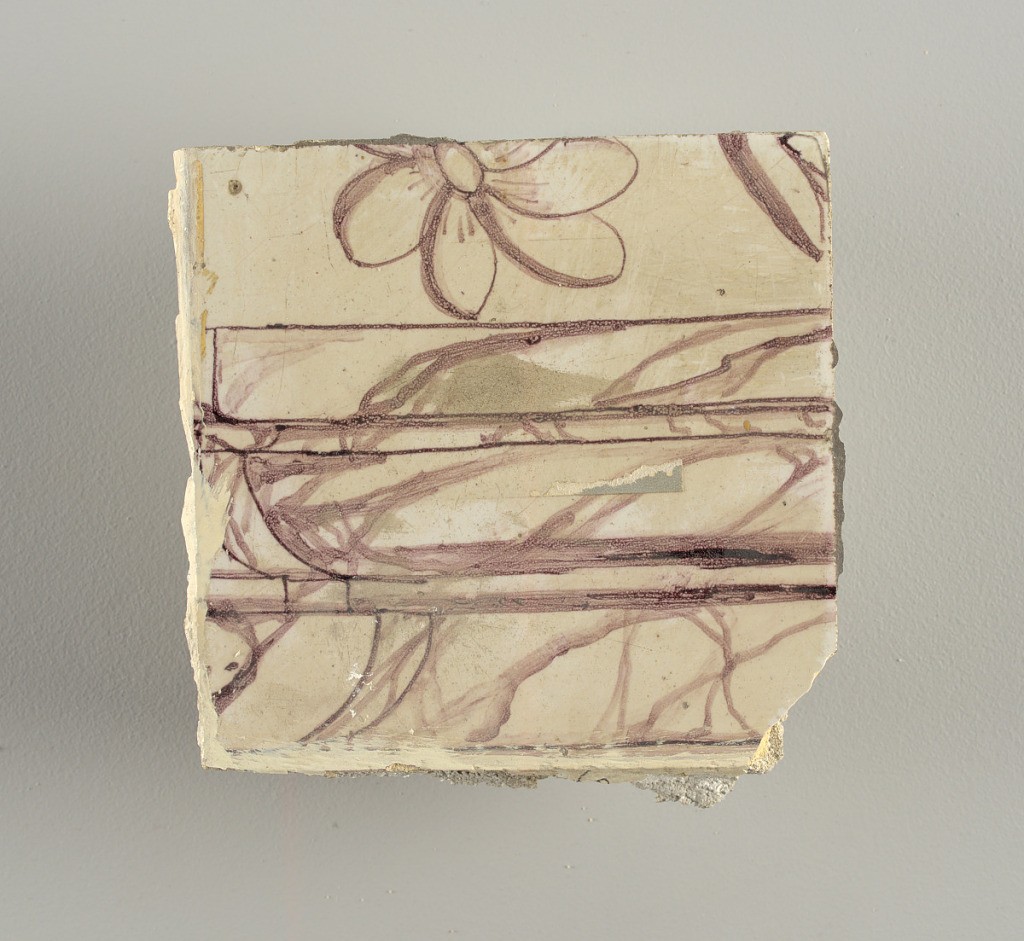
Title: Wall facing
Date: ca. 1725
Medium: tin-glazed earthenware, underglaze
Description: Running design for a frieze or a dado, composed of scrolls of foliage and strapwork, and four repeating motifs--a seated woman in a small upright oval medallion, a putto seated on a rocailled base, and strapwork in axial pattern.  The various panels, A to F, show various repeats of the same design, all being five tiles high and a varying number of tiles wide.